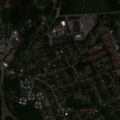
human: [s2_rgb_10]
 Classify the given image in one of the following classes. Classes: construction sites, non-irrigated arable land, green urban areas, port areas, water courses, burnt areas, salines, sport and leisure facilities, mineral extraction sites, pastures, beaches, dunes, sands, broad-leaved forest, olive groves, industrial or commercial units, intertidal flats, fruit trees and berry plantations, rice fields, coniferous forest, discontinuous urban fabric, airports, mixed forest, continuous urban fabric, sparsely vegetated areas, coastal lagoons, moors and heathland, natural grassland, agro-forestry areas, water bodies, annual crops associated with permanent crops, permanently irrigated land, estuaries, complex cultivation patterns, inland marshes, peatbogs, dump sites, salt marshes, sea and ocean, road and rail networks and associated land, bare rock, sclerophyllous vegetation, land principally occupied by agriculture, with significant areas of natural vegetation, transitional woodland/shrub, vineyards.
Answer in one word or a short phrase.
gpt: discontinuous urban fabric, industrial or commercial units, green urban areas, mixed forest